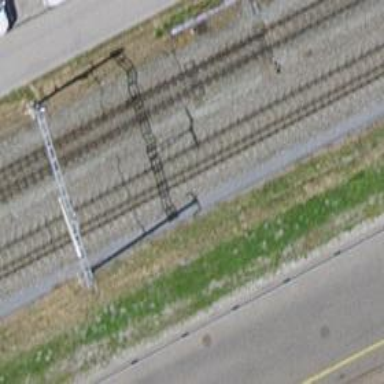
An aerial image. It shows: Single railway track with electrified contact line.